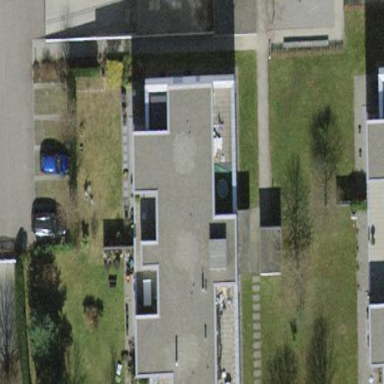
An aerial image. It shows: Apartment building with flat roof.